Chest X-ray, AP view. Patient: 56 years old, sex M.
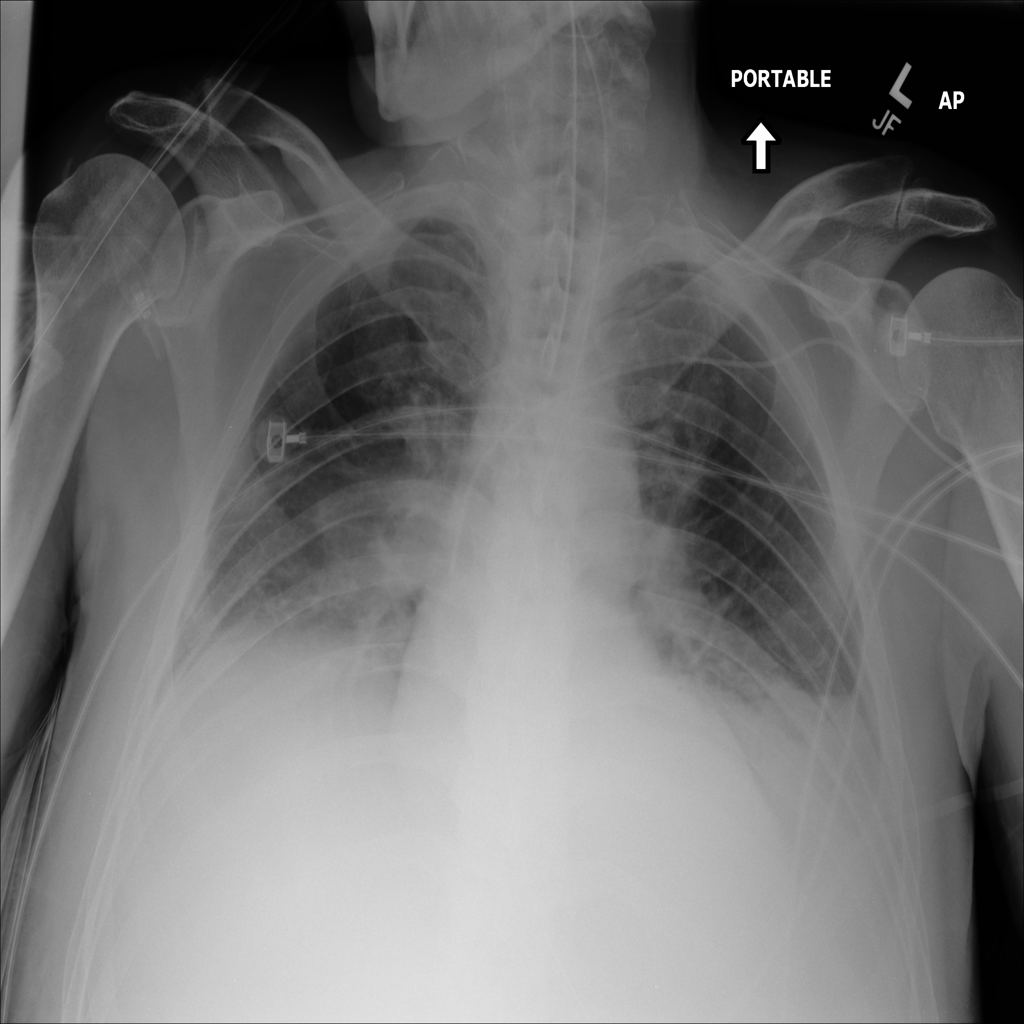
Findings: Atelectasis, Infiltration